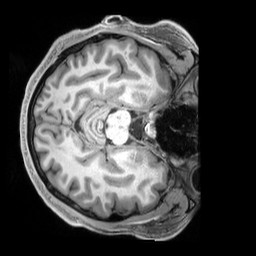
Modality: T1w
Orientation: axial
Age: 22
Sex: male
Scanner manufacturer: siemens
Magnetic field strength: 3 T
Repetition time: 2.3 s
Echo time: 0.00229 s